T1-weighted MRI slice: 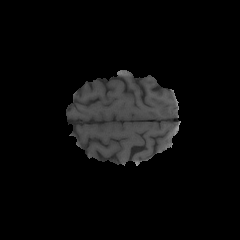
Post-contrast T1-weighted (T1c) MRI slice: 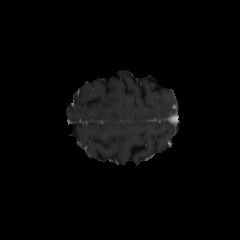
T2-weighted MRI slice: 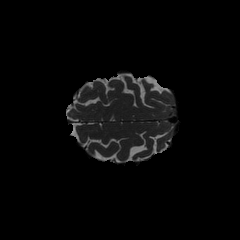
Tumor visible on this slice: no